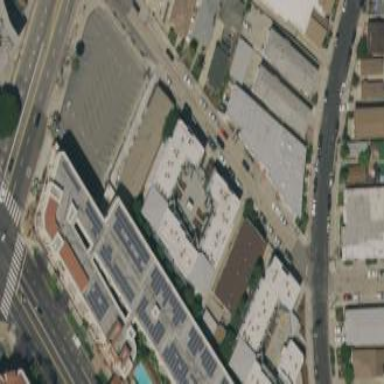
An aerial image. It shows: Commercial building.